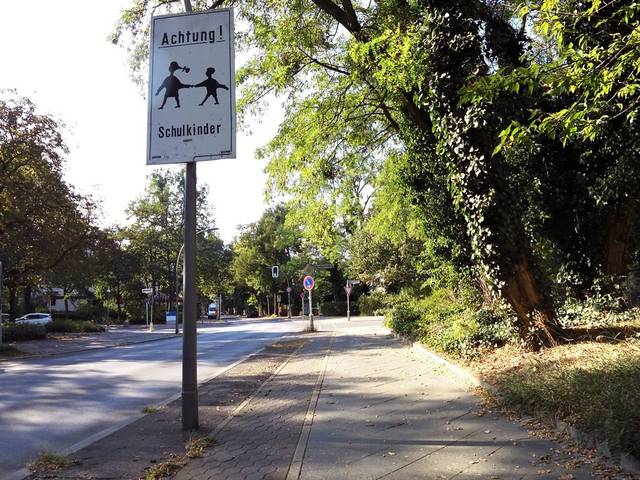
Region: Germany
Coordinates: 52.434, 13.213